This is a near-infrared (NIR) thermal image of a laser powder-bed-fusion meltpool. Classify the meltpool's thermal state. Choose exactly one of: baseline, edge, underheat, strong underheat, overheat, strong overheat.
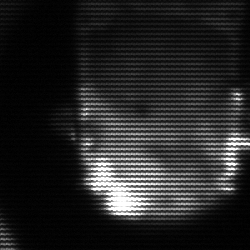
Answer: baseline